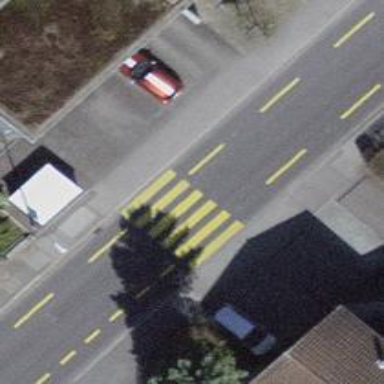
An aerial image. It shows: Uncontrolled zebra crossing on the road.